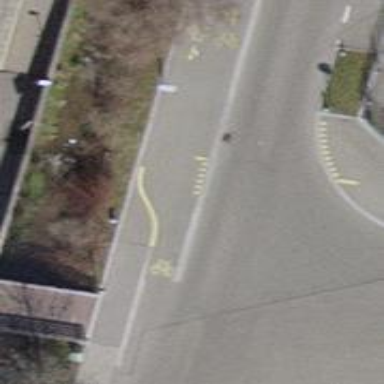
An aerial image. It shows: Asphalt cycleway with concrete footway surface.